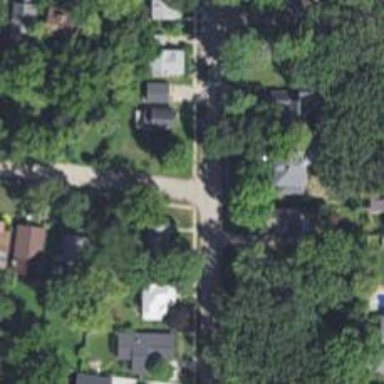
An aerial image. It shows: Residential road with sidewalk on the left.